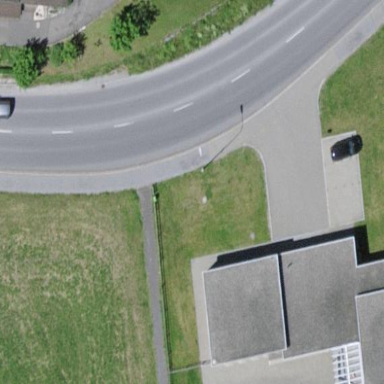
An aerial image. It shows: Kindergarten.